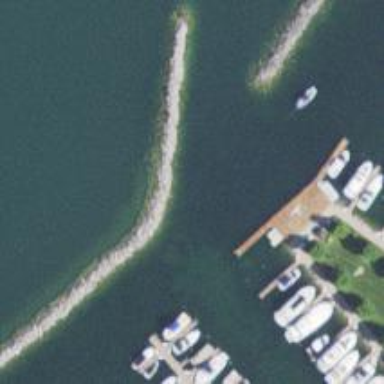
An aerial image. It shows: Breakwater structure.